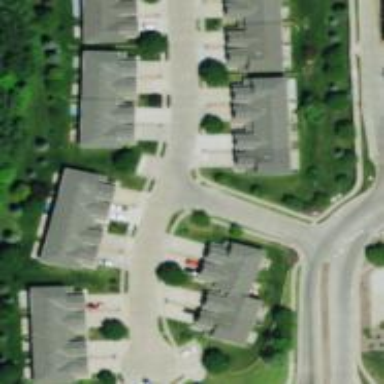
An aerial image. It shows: Living street.